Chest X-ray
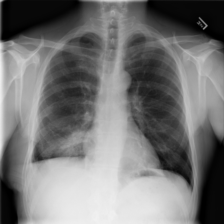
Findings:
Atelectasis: negative
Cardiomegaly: negative
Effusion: negative
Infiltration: negative
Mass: negative
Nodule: negative
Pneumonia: negative
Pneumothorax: negative
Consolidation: negative
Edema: negative
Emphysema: negative
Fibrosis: negative
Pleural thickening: negative
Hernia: negative